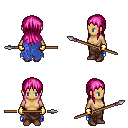
a pixel art fantasy rpg character, female body template, human, tanned skin, blue tattered cape, robe skirt, pink unkempt hairstyle, gold gloves, brown shoes, spear, four views (front, back, left, right), 2x2 character sprite sheet, small pixel art, hard edges, no anti-aliasing